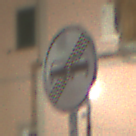
Verkehrszeichen: EndeUeberholverbot
Umgebung: Outdoor, Urban
Tageszeit: Night
Wetter: PartlyCloudy
Licht: Artificial
Jahreszeit: NotSpecified
Kontrast: HighContrast